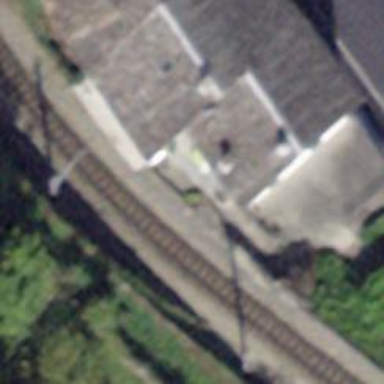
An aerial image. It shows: Narrow-gauge railway with 1 track. The tracks are electrified with contact line.